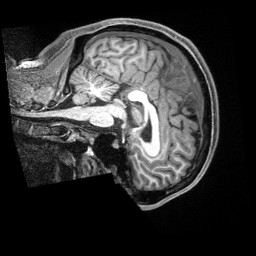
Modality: T1w
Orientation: sagittal
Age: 31
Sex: male
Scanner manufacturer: siemens
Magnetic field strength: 3 T
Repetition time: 2.3 s
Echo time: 0.00229 s